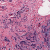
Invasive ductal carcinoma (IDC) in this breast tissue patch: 1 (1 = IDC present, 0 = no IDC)